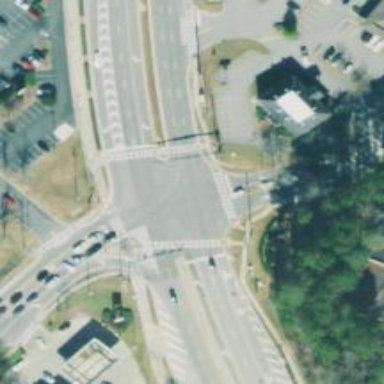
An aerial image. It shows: Marked crossing on the road.